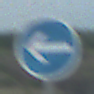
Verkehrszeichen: VorgeschriebeneFahrtrichtungHierLinks
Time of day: MorningAfternoon
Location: Outdoor (Nature)
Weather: PartlyCloudy
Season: NotSpecified
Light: Natural